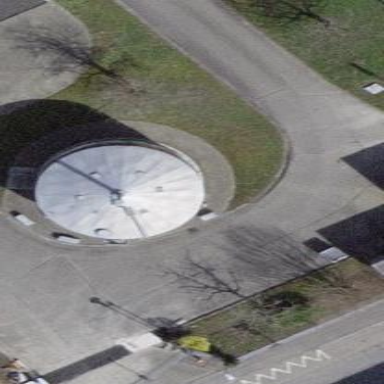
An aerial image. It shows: Industrial building with silo.